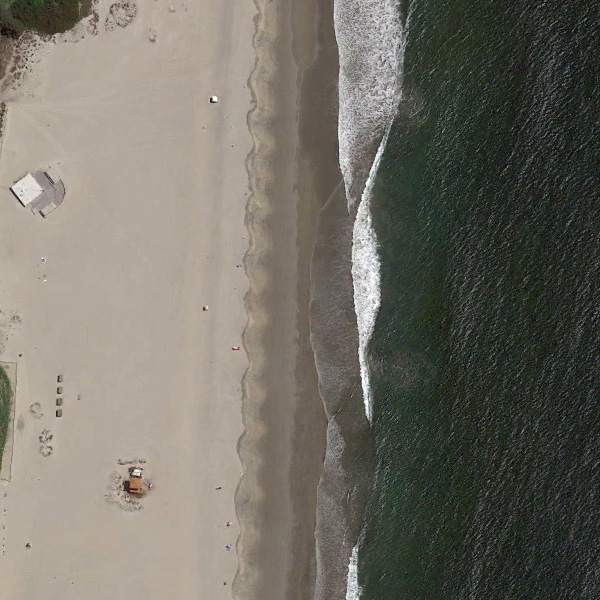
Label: Beach